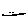
Label: line